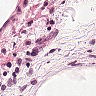
Metastatic tissue present: no